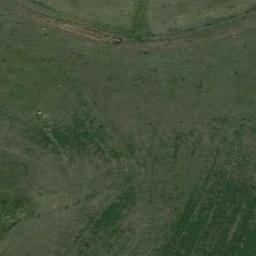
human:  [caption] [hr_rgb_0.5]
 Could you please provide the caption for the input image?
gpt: The entire image is dominated by grass .

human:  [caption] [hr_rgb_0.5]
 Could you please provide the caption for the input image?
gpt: This meadow has different sparsity in different places and a trail is also on the meadow .

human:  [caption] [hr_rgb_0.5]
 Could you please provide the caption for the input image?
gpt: A large dark green and light green mixed grass .

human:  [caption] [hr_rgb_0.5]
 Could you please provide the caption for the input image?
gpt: The meadow is dense but uneven .

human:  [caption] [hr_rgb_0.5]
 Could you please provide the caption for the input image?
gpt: A sparse meadow with some green grass .